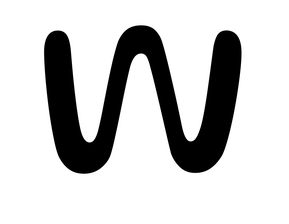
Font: Gluten_Light